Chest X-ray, PA view. Patient: 57 years old, sex M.
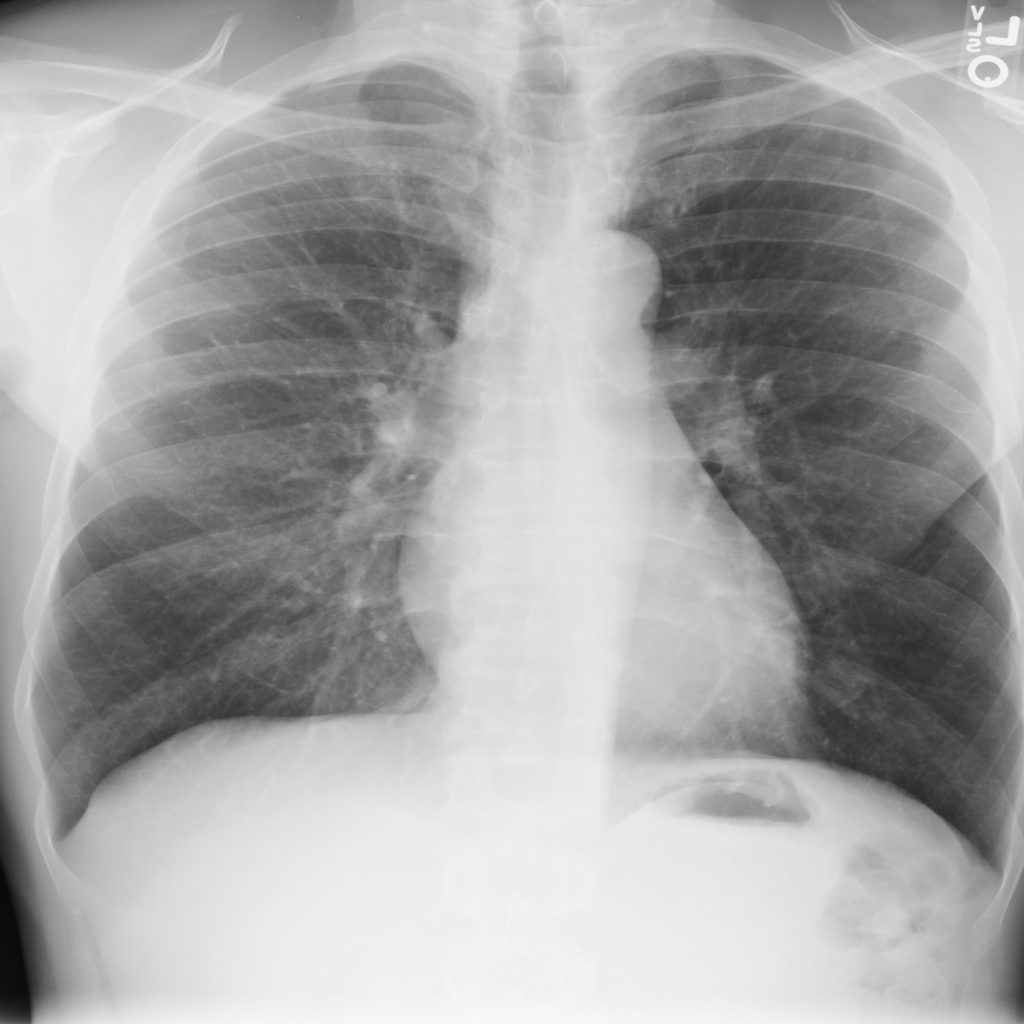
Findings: No Finding